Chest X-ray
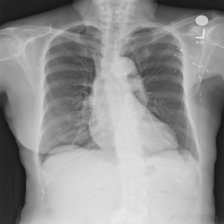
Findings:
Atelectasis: negative
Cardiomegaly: negative
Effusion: negative
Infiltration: negative
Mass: negative
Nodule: negative
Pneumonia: negative
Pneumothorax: negative
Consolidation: negative
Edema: negative
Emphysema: negative
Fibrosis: negative
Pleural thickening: negative
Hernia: negative